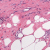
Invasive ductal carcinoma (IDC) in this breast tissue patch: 0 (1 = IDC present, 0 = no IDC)